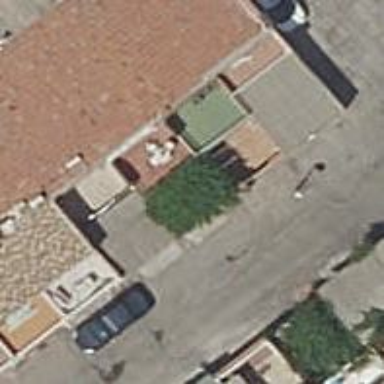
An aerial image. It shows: Terrace building.